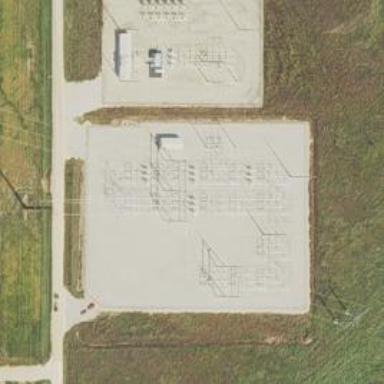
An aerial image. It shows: Switch for power supply.